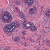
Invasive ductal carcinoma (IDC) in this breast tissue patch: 0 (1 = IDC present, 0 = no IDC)